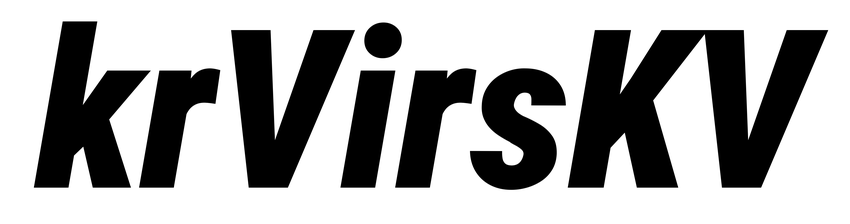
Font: Roboto-Italic_Condensed_Black_Italic